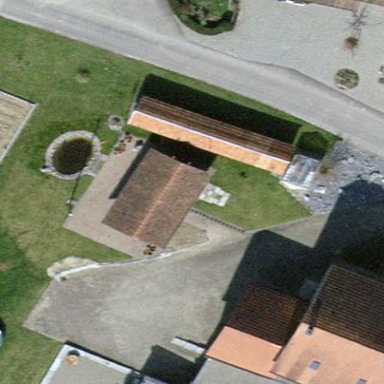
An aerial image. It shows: Hut.